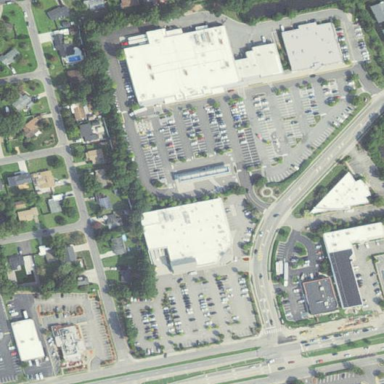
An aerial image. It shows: Retail area.